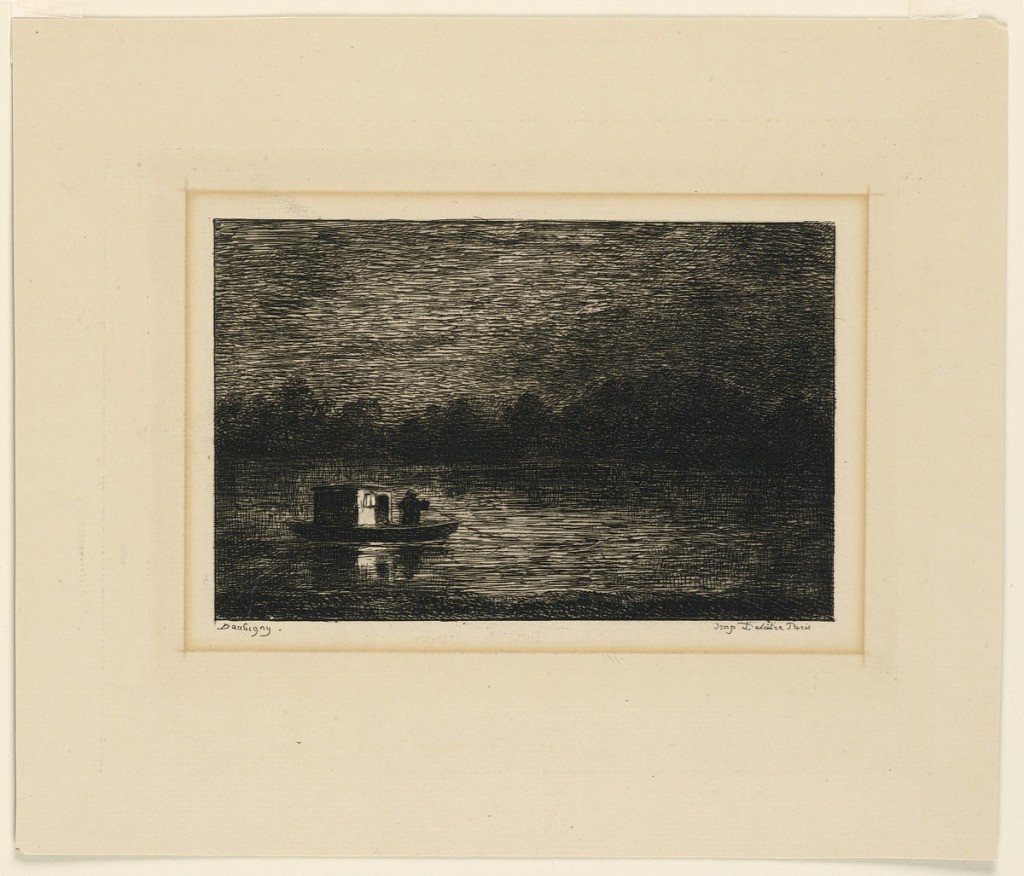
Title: Voyage de Nuit (La Pêche au Filet)
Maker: Charles Francois Daubigny, 1817-1878
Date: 1861
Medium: Etching in dark brown ink on paper
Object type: Print
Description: Night scene on a body of water. A small boat, with its cabin illuminated by a lantern, at left, with a single figure propelling it.